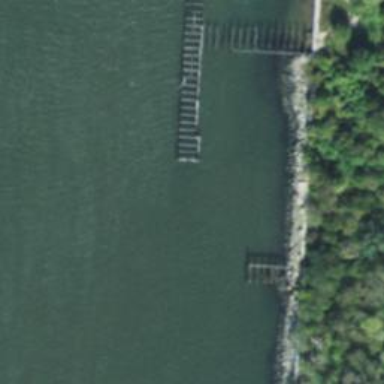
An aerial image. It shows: Pier that has been ruined.